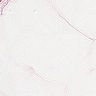
Metastatic tissue present: no